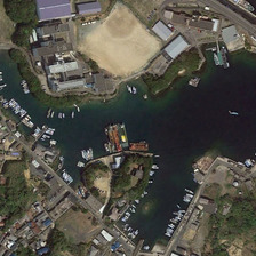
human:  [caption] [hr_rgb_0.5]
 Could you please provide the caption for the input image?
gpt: port has a square space .

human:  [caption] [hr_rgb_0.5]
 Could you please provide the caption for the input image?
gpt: Buildings surrounded by green trees around.

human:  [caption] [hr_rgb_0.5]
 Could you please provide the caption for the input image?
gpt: buildings surrounded by green trees around.

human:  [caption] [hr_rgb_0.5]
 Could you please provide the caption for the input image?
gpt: A building surrounded by green trees.

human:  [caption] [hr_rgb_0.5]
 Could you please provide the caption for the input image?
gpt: Buildings surrounded by green trees around.